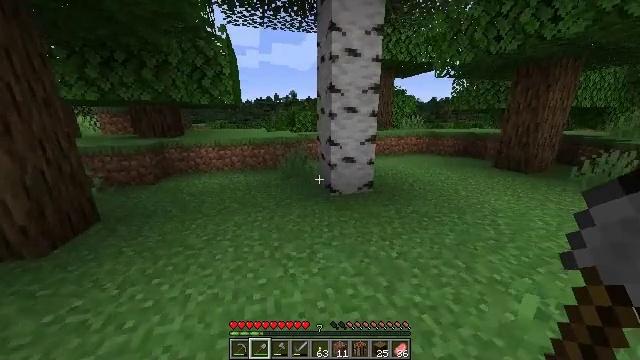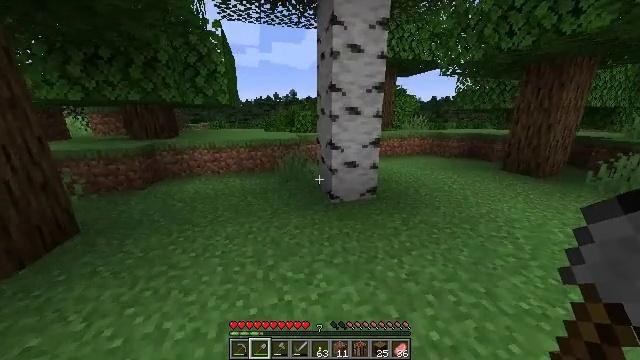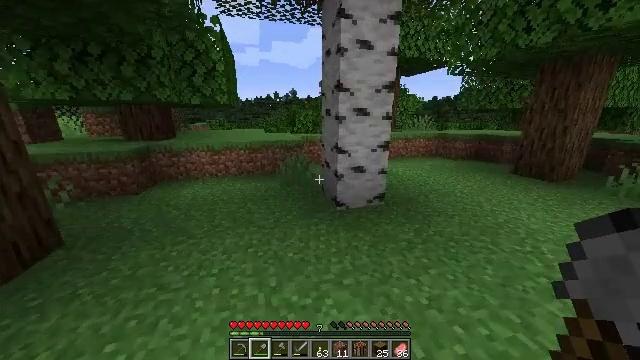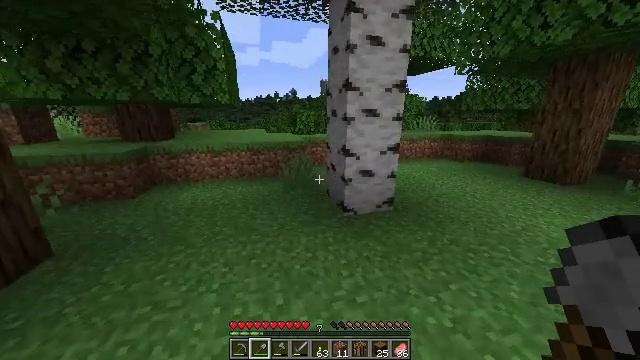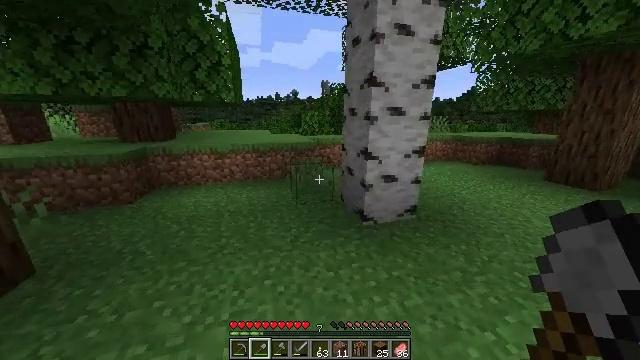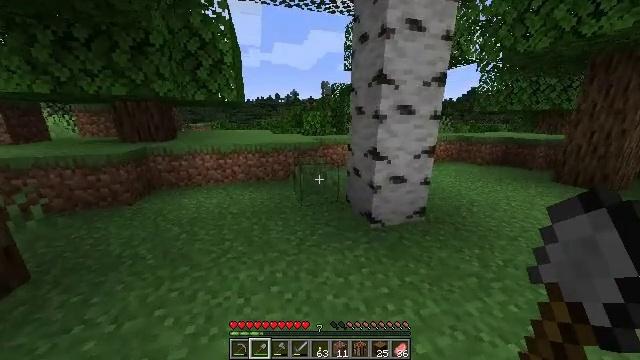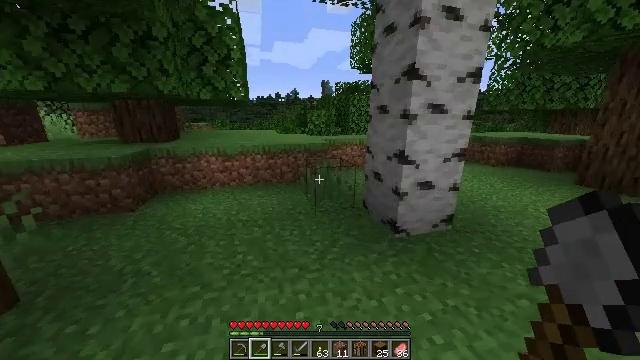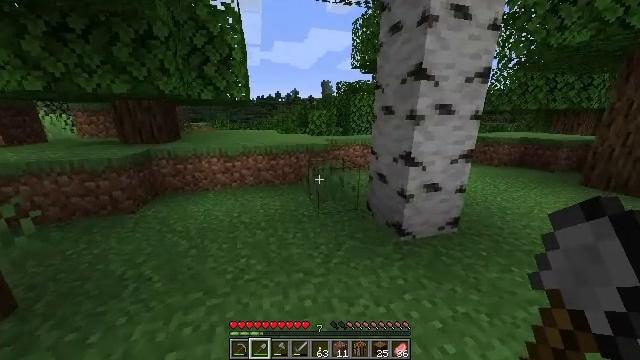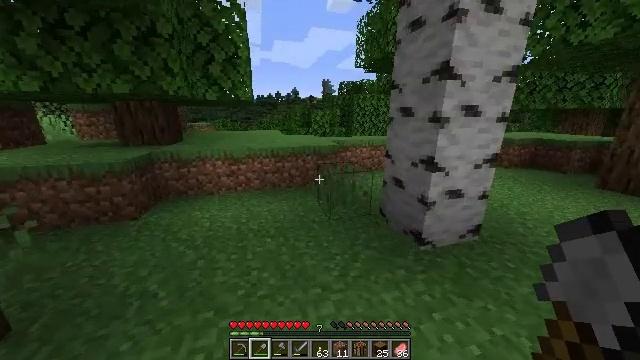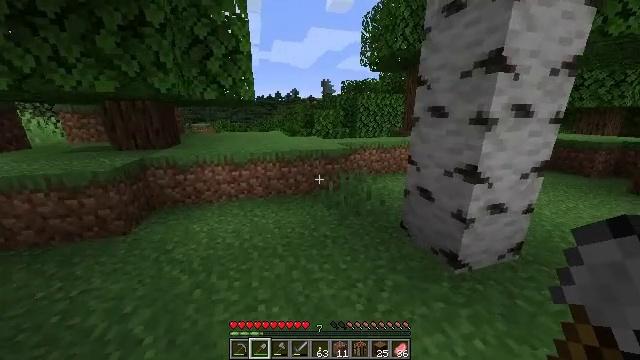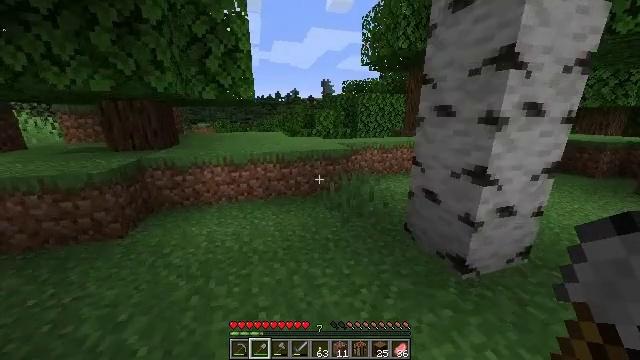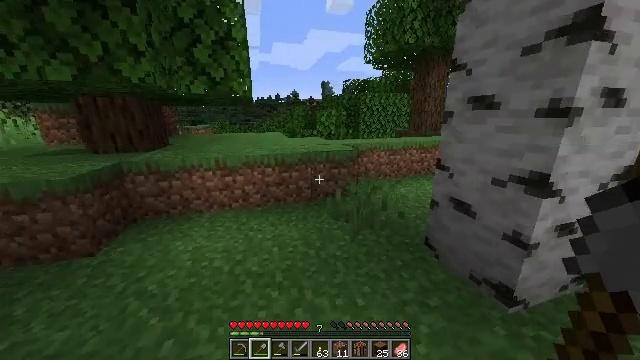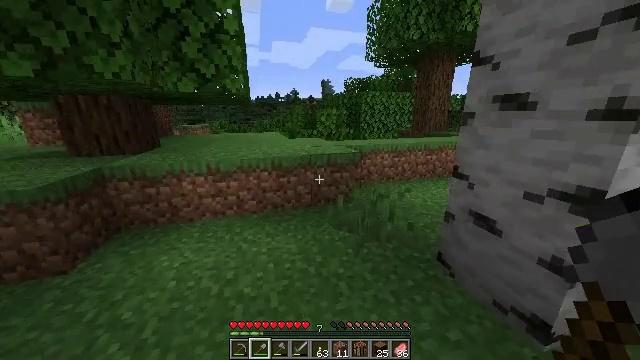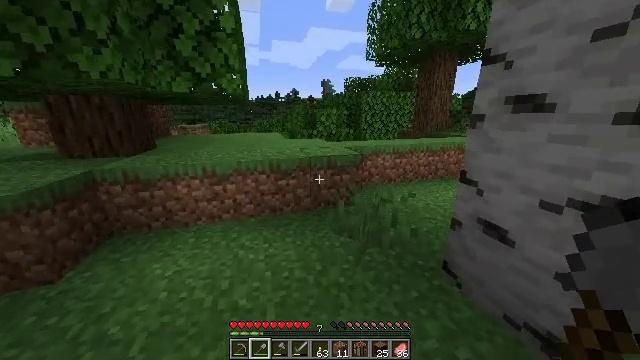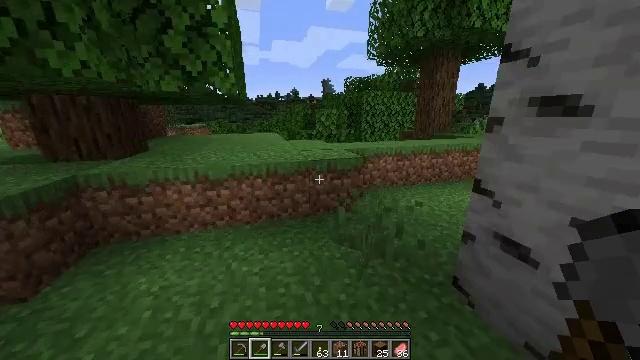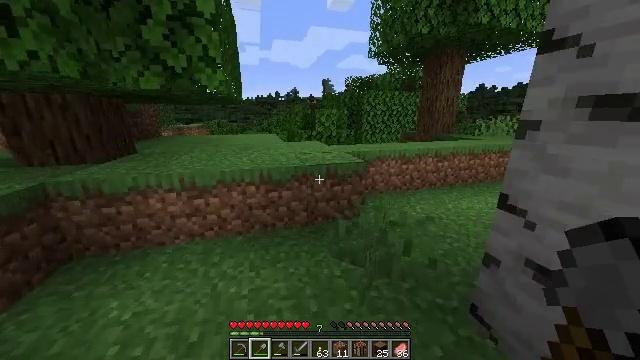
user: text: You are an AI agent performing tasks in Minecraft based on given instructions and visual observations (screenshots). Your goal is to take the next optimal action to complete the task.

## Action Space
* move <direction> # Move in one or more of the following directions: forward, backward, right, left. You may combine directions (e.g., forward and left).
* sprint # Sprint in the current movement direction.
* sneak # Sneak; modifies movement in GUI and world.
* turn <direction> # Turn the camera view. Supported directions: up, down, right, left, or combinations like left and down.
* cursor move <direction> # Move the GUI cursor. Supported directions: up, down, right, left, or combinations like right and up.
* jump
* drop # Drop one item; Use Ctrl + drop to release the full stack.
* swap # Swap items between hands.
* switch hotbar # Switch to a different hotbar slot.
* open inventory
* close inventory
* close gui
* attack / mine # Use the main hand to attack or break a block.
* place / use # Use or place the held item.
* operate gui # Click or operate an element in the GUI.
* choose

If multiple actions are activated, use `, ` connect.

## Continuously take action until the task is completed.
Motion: motion action
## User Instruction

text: Mine the bee nest.
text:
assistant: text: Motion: move forward and move left, sprint
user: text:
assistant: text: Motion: move forward and move left, sprint
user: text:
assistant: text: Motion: move forward and move left, sprint
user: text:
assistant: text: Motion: move forward and move left, sprint
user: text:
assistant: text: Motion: move forward and move left, sprint
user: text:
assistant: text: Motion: move forward and move left, sprint
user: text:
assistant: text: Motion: move forward and move left, sprint
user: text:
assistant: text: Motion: move forward, sprint
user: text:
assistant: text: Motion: move forward, sprint
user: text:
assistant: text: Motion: move forward, sprint
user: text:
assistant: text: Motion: move forward, sprint
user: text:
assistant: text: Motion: move forward, sprint
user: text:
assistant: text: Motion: move forward, sprint
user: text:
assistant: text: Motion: move forward, sprint
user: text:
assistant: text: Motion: move forward, sprint
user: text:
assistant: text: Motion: move forward, sprint
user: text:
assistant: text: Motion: move forward, sprint
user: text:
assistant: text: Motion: move forward, sprint, jump
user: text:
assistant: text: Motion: move forward, sprint, jump
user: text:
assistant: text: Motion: move forward, sprint, jump
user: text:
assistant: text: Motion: move forward, sprint, jump
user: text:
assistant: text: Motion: move forward, sprint
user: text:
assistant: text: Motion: move forward, sprint
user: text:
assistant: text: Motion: move forward, sprint
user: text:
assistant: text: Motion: move forward, sprint
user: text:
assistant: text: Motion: move forward, sprint
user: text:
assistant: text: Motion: move forward, sprint, turn left
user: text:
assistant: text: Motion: move forward, sprint, turn left
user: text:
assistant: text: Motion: move forward and move left, sprint, turn left
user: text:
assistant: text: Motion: move forward and move left, sprint